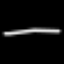
Label: line